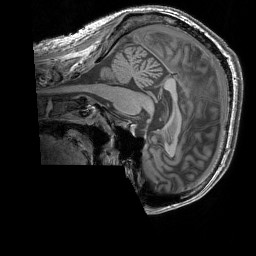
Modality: T1w
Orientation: sagittal
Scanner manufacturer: siemens
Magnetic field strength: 3 T
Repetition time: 1.83 s
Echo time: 0.00303 s